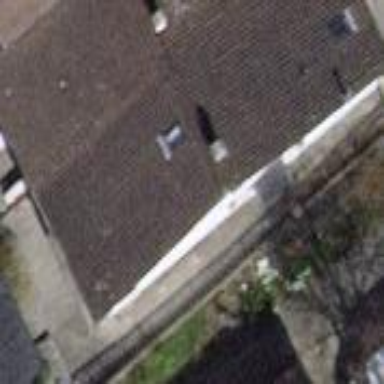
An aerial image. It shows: Terrace-style building with gabled roof.